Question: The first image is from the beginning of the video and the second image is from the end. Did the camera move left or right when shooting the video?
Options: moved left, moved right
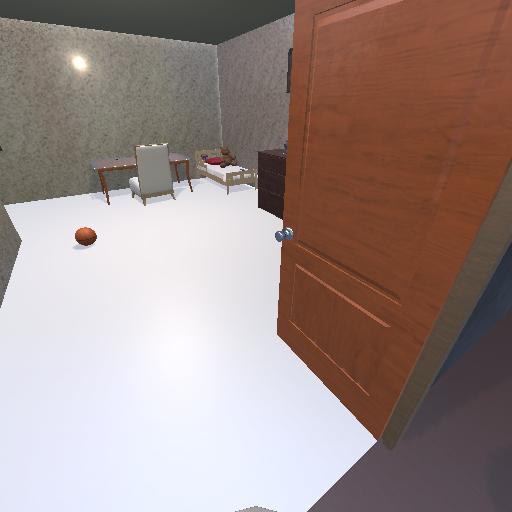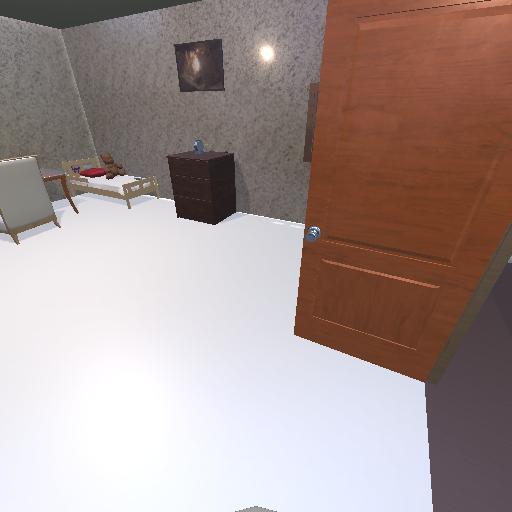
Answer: moved left